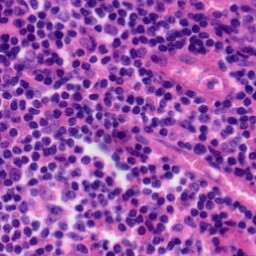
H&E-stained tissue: Tonsil